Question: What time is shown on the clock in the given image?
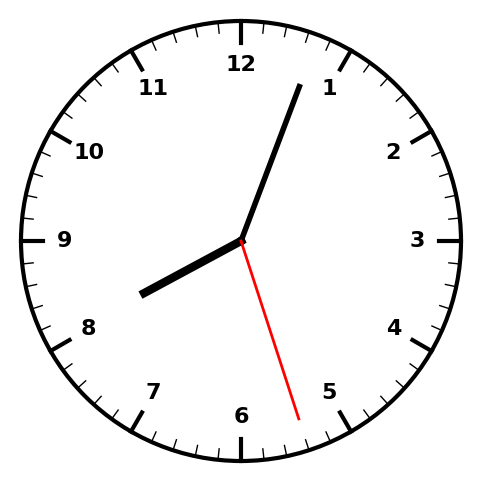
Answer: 08:03:27